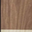
Piece: xx